Question: I have some absolutely positioned text input elements and I want to give them some left and right padding because it makes it easier to place the cursor at the end of the value for editing. When I give the inputs left and/or right padding the text boxes become too long. Why is this happening? How can I get accurate positioning and padding at the same time?

html
'''
<div id="container">
<input type="text" class="no-padding" style="top:10%; left:05%; width:29%; height:10%;" value="1000">
<input type="text" class="no-padding" style="top:10%; left:35%; width:29%; height:10%;" value="2000">
<input type="text" class="no-padding" style="top:10%; left:65%; width:29%; height:10%;" value="3000">
<input type="text" class="padding" style="top:30%; left:05%; width:29%; height:10%;" value="1000">
<input type="text" class="padding" style="top:30%; left:35%; width:29%; height:10%;" value="2000">
<input type="text" class="padding" style="top:30%; left:65%; width:29%; height:10%;" value="3000">
</div>
'''
css
'''
#container {
height: 300px;
width: 600px;
border: 1px solid dimgray;
position: relative;
}
input {
box-shadow: inset 0px 0px 0px 1px rgba(105, 105, 105, 1);
position: absolute;
border: none;
text-align: right;
}
.no-padding {
padding: 0;
}
.padding {
padding-left: 4px;
padding-right: 4px;
}
'''
Demo: <URL>
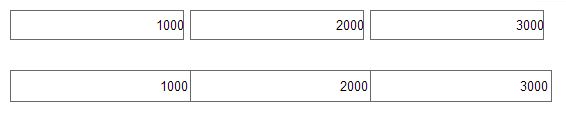
Answer: The width change is because you are specifying a width in the inline styles (29%, which I assume is an attempt to hack your way into getting all three inputs to take up 1/3 of the width including their padding), but the width of an input is the width of "writable space". Adding padding (aka the space in between the text and the border) will therefore increase the width.
As has been mentioned, mixing percentages and pixel sizes is generally a terrible idea.
BUT, if you just have to have your 4px left and right padding, then add
'''
-webkit-box-sizing: border-box; /* Safari/Chrome, other WebKit */
-moz-box-sizing: border-box; /* Firefox, other Gecko */
box-sizing: border-box; /* Opera/IE 8+ */
'''
to your Input css.
Here's a fiddle showing it in action: <URL>